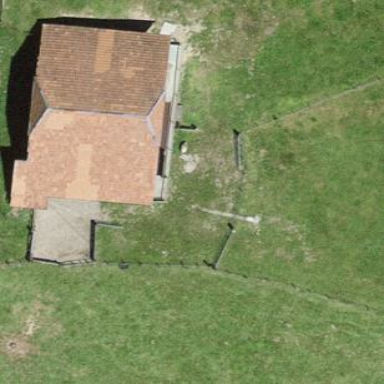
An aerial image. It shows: Barn.